Aerial crown-view tile of a tropical tree (Barro Colorado Island, Panama), acquired 20240716:
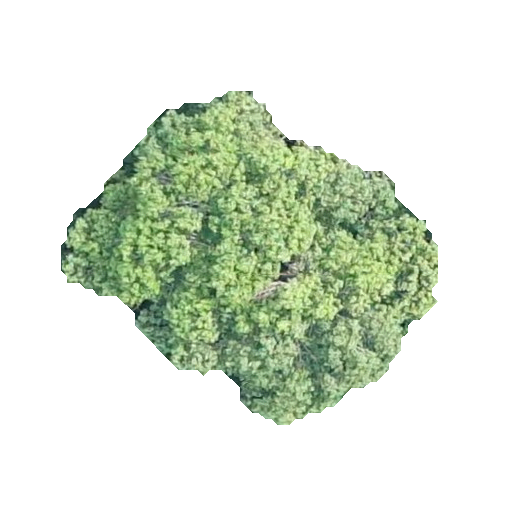
Species: Aspidosperma desmanthum
GBIF accepted scientific name: Aspidosperma desmanthum
Crown area: 121.265 m²